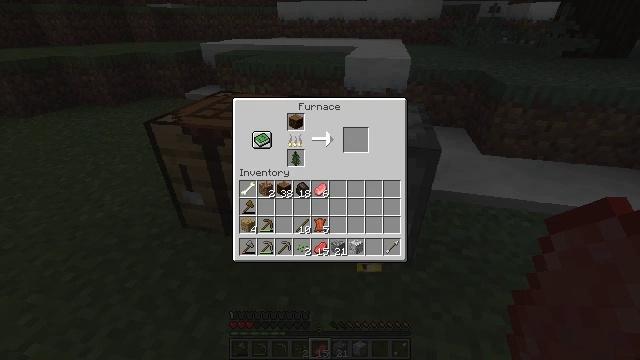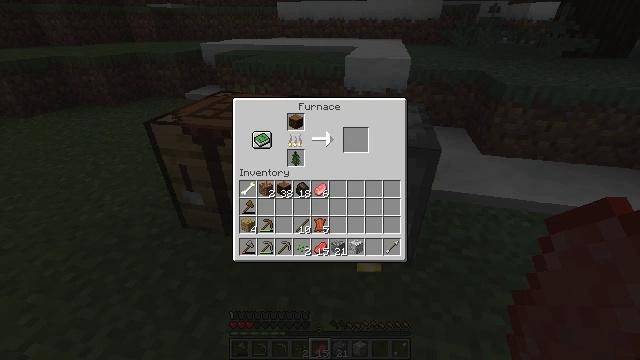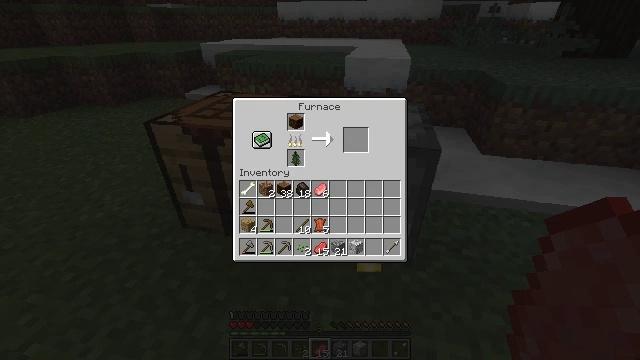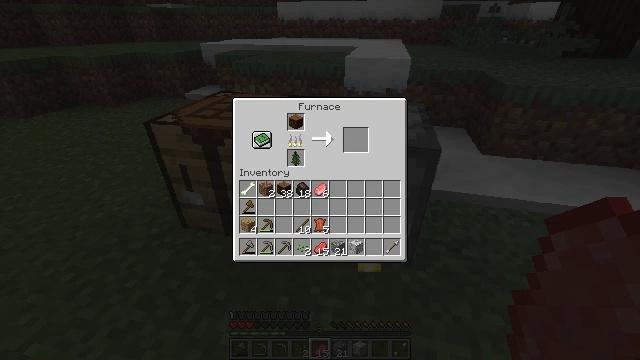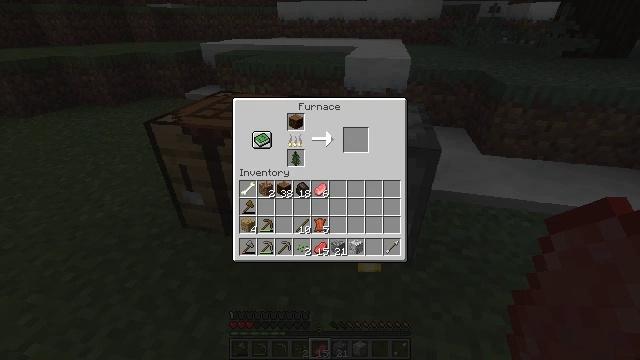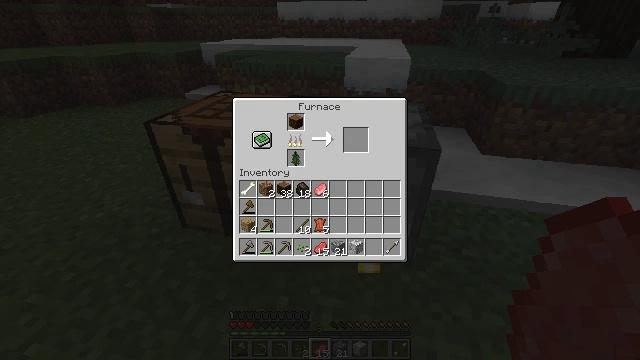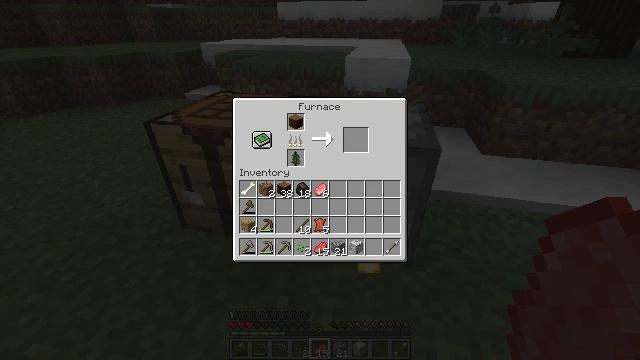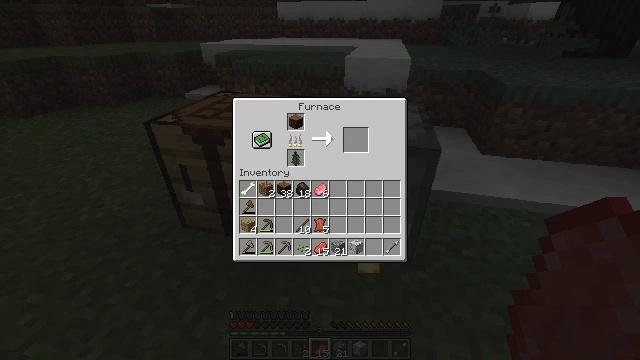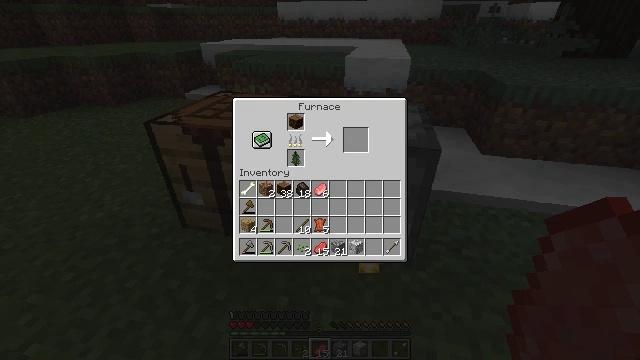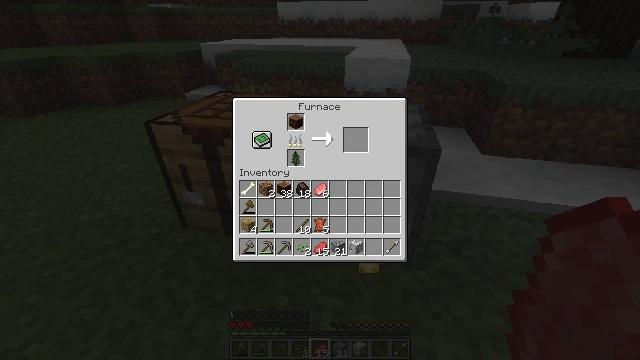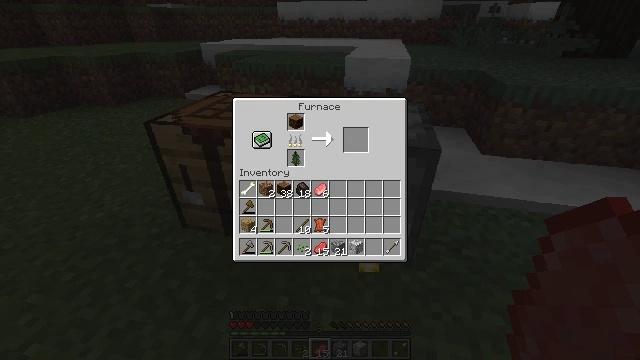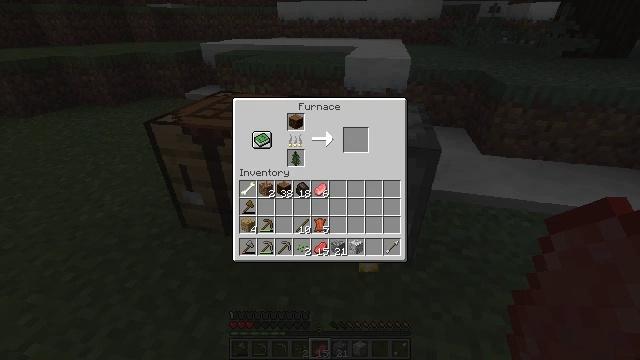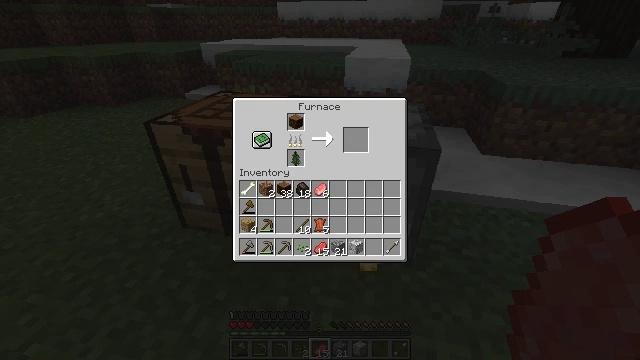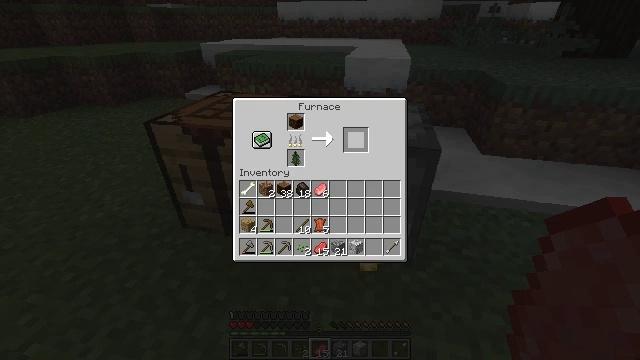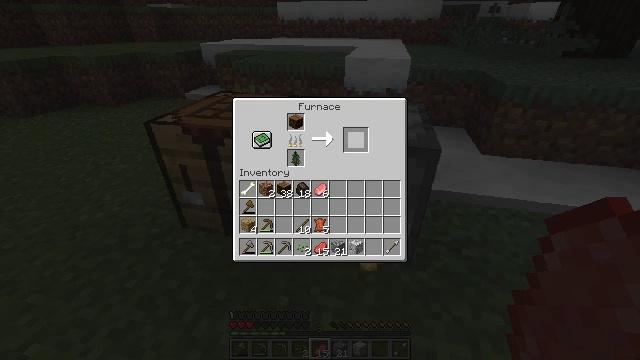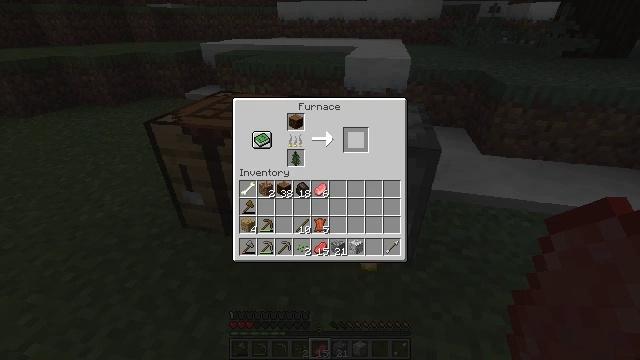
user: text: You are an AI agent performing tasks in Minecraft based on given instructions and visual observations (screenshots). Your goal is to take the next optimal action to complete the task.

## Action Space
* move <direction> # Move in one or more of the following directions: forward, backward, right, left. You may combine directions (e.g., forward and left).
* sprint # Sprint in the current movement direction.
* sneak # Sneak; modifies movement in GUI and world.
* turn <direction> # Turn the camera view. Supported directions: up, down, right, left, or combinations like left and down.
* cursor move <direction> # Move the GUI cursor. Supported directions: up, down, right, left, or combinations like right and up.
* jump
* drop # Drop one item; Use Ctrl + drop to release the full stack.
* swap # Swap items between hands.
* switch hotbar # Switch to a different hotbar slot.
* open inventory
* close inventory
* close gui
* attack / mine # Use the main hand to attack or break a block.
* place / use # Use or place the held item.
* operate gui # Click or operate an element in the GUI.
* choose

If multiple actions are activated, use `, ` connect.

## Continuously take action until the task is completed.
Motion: motion action
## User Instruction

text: Use logs and furnace to produce charcoal.
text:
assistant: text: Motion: no_op
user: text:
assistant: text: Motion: no_op
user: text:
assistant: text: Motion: no_op
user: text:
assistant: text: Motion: cursor move left
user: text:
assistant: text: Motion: cursor move left
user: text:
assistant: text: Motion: no_op
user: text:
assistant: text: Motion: no_op
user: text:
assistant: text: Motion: no_op
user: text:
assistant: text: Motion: no_op
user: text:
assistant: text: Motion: no_op
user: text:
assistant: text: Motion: no_op
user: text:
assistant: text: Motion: no_op
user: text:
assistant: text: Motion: no_op
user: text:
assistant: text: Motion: no_op
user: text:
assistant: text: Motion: no_op
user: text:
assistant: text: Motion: no_op
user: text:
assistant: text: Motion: no_op
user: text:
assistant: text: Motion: no_op
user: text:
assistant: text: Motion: no_op
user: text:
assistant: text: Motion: no_op
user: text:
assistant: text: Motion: no_op
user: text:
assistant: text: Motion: no_op
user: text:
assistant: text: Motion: no_op
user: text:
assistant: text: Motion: no_op
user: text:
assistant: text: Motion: no_op
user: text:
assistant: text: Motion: no_op
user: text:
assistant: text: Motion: no_op
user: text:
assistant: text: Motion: no_op
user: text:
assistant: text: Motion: no_op
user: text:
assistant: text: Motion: no_op